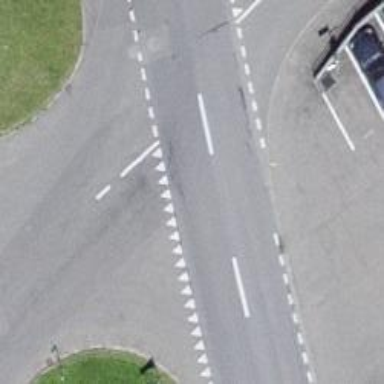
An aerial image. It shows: Road with "give way" sign.